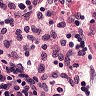
Metastatic tissue present: no